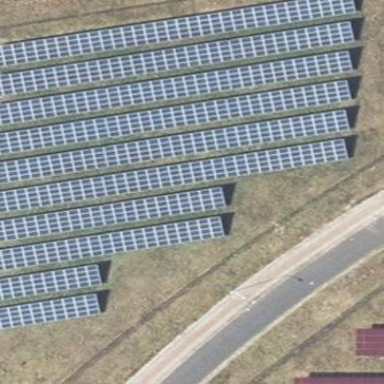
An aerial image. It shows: Solar power generator utilizing photovoltaic technology.